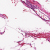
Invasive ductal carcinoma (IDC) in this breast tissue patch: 0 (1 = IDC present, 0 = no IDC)